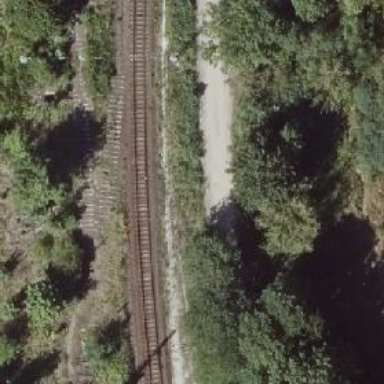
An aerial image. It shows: Railway junction.